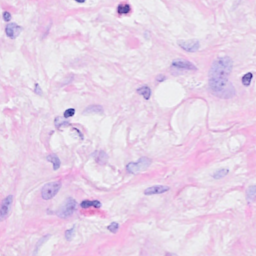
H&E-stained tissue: Breast